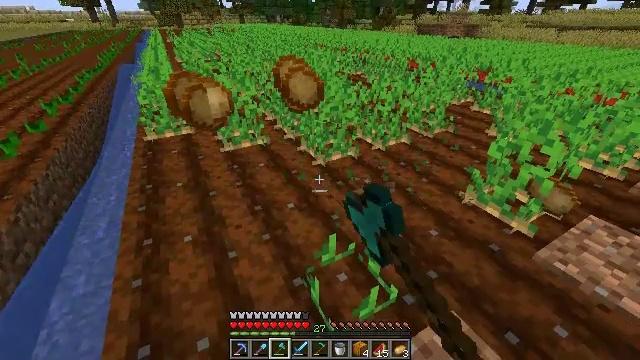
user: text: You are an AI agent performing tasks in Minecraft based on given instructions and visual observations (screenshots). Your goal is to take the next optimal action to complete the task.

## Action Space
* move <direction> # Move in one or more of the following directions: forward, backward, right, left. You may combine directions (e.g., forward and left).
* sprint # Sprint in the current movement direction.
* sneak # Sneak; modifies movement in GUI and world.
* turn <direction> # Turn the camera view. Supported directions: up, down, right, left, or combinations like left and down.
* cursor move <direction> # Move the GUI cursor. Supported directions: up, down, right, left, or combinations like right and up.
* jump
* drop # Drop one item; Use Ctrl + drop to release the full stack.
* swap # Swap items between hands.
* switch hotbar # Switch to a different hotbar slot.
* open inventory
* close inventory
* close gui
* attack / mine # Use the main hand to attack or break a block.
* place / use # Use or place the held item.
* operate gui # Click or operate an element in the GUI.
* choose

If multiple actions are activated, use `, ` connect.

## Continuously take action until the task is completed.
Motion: motion action
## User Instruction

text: Collect potatoes from the garden.
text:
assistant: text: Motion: attack / mine